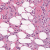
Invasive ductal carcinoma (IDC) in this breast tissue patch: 1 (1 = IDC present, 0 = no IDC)